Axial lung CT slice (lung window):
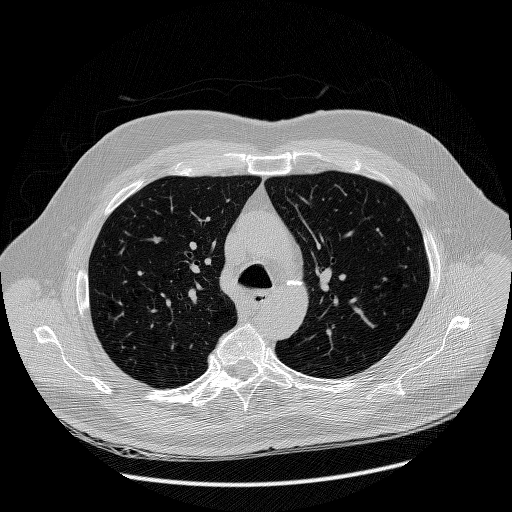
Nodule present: no